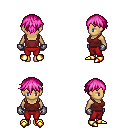
a pixel art fantasy rpg character, female body template, human, tanned skin, maroon pirate shirt, red pants, pink short bangs hairstyle, metal gloves, gold boots, four views (front, back, left, right), 2x2 character sprite sheet, small pixel art, hard edges, no anti-aliasing